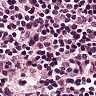
Metastatic tissue present: no